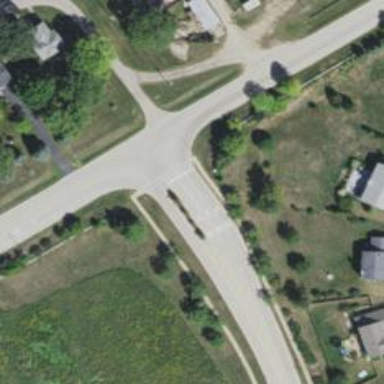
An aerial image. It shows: Stop road.